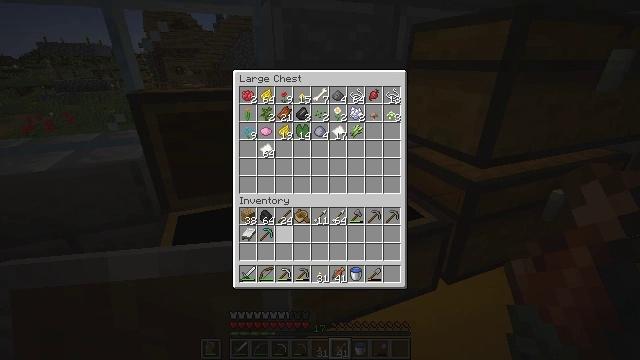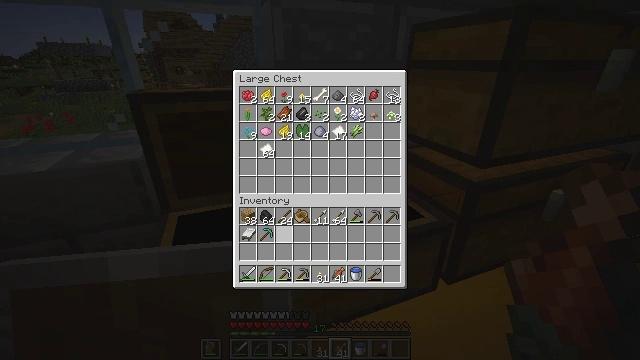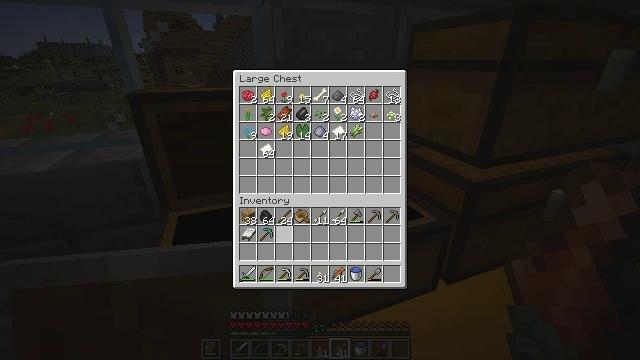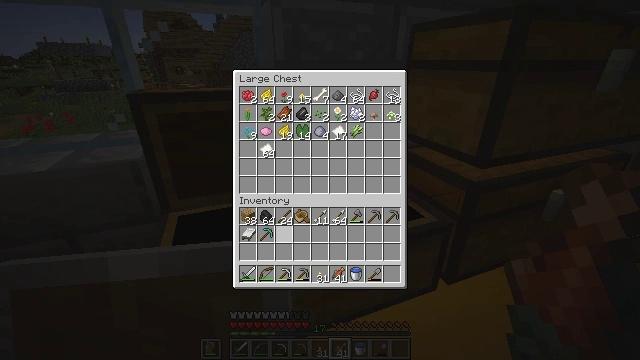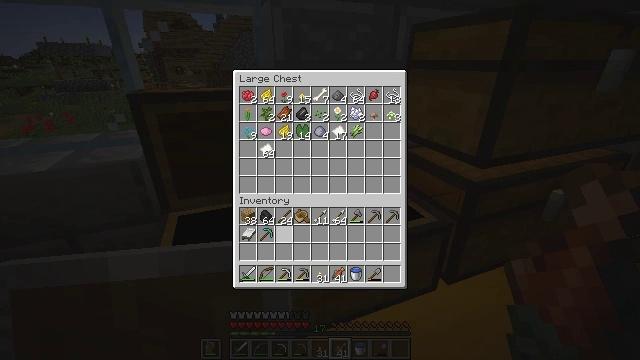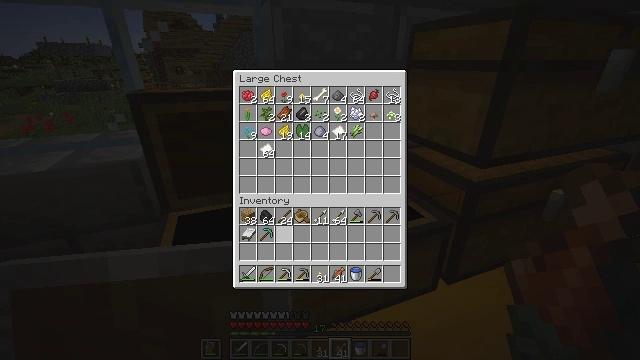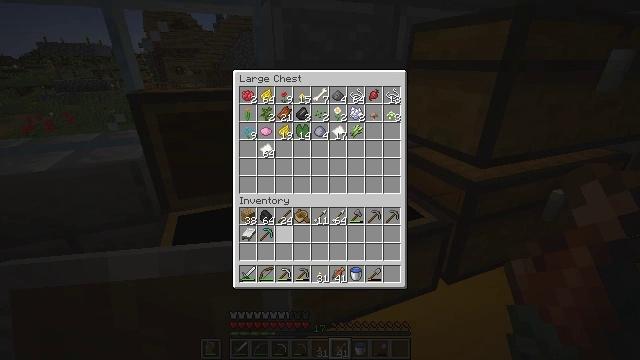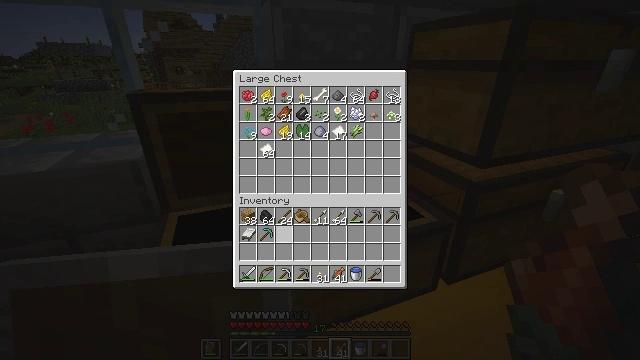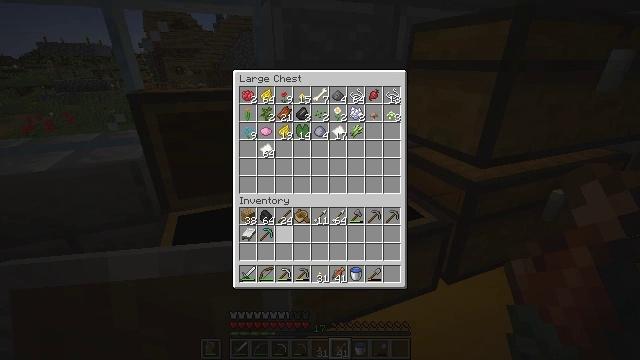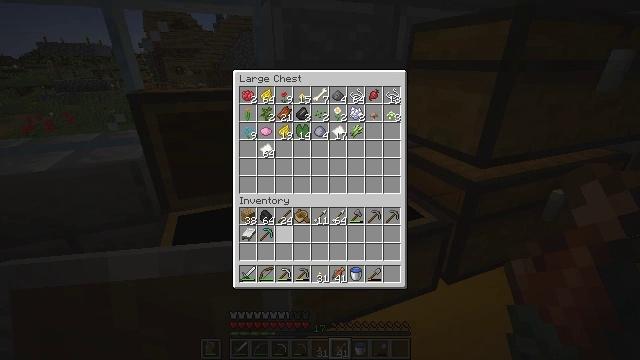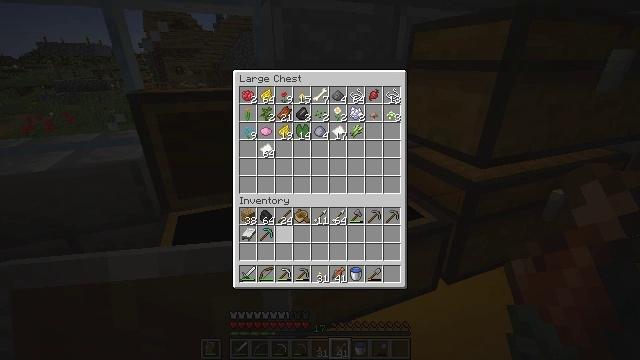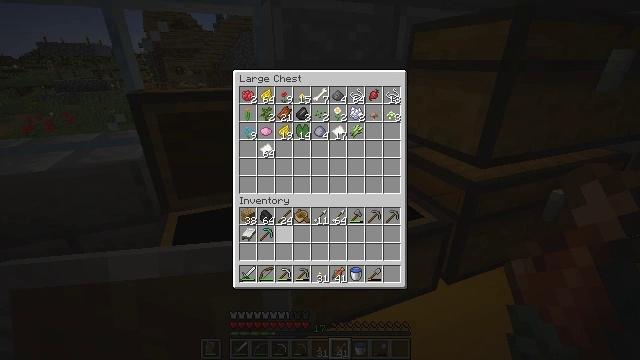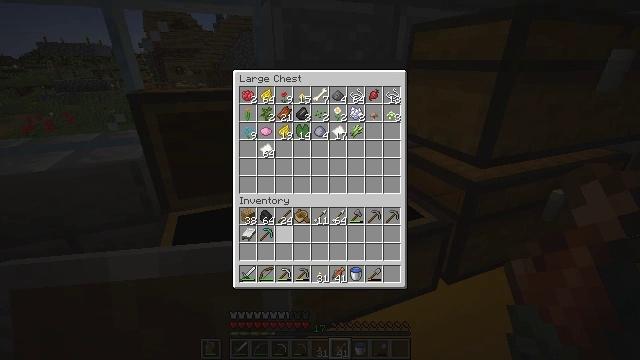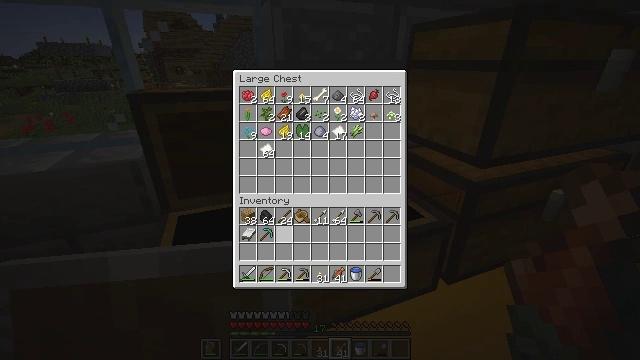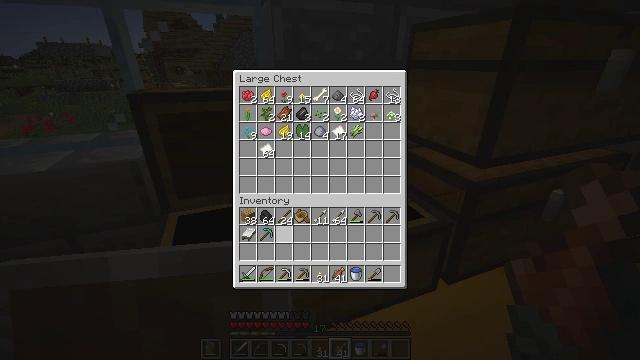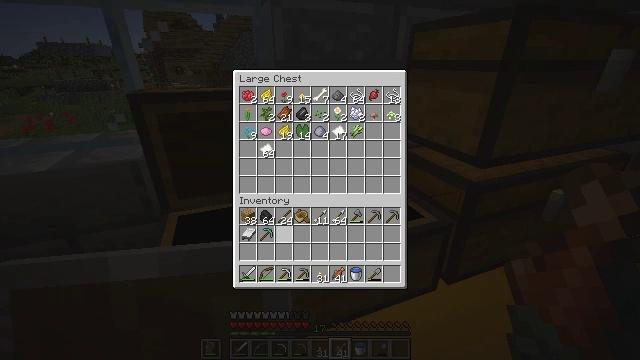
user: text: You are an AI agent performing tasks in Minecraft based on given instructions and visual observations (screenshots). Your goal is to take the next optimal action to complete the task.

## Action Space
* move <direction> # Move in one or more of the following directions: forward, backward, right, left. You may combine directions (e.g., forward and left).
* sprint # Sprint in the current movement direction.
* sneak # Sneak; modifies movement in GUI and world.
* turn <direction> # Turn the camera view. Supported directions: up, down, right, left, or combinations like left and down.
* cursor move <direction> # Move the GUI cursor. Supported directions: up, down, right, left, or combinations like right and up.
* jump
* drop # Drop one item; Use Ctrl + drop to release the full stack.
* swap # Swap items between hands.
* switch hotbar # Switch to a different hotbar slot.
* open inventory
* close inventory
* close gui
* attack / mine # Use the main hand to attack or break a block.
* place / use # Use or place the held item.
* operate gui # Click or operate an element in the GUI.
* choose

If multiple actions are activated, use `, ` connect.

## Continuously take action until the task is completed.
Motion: motion action
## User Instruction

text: Fish and kill the salmon.
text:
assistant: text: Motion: no_op
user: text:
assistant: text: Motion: no_op
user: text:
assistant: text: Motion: no_op
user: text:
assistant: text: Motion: no_op
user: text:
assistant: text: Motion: no_op
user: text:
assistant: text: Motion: no_op
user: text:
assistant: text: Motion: no_op
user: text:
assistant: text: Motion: no_op
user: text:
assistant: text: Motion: no_op
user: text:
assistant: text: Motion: no_op
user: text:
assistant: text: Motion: no_op
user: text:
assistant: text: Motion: no_op
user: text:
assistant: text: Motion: no_op
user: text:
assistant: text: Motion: no_op
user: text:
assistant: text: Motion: no_op
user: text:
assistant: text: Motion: no_op
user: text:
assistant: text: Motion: no_op
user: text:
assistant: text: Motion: no_op
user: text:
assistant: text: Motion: no_op
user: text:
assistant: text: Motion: no_op
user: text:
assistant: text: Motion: no_op
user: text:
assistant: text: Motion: no_op
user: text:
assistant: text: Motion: no_op
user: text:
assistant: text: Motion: no_op
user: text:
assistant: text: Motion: no_op
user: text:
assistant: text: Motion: no_op
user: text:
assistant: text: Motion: no_op
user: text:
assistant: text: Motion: no_op
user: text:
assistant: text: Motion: close gui
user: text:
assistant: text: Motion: no_op